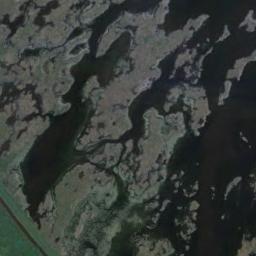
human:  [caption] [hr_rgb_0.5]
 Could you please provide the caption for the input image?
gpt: The wetland consists of bare land, Green plants, Dry plants and water .

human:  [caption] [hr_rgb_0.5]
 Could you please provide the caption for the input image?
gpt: Brown trivial bare land in the river in a wetland .

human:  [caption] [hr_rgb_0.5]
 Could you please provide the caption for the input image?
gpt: Half of this wetland is flooded .

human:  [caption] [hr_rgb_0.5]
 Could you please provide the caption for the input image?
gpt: Many waters of different sizes are surrounded by wetlands .

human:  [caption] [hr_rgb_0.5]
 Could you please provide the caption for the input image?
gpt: There are much bare land and many water areas on the wetland .